Interaction volume radius: 5 \u00c5
Interaction volume height: 25 \u00c5
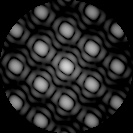
Disorder parameter: 0.005921